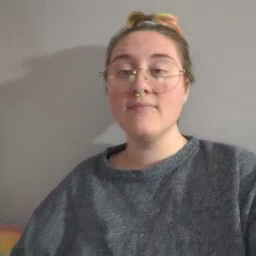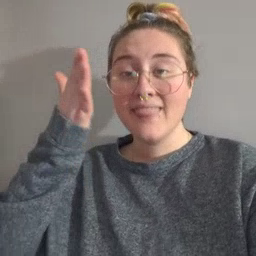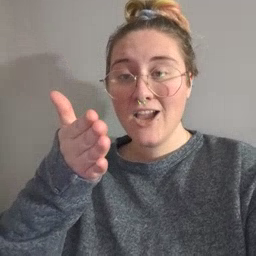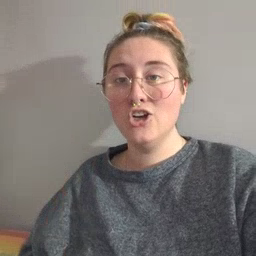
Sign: there